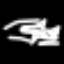
Label: airplane